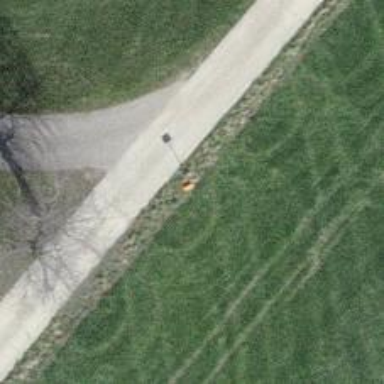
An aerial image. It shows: Pole supporting pipeline marker with roof cover.